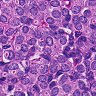
Metastatic tissue present: yes